Aerial crown-view tile of a tropical tree (Barro Colorado Island, Panama), acquired 20240611:
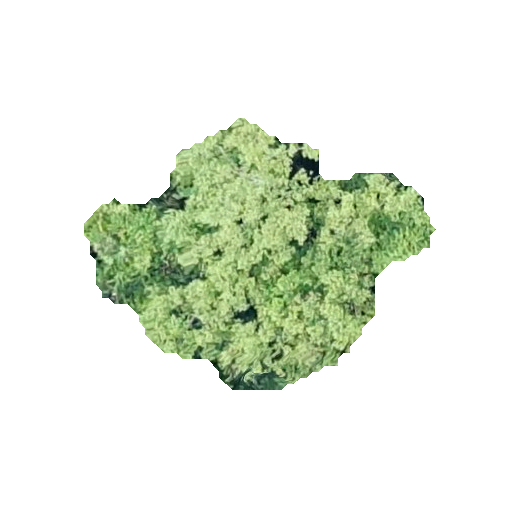
Species: Luehea seemannii
GBIF accepted scientific name: Luehea seemannii
Crown area: 89.835 m²